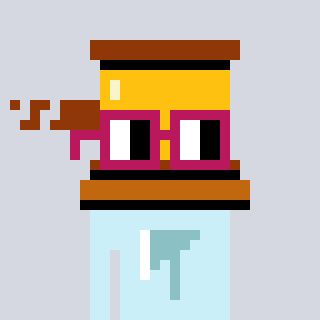
a pixel art character with square dark red glasses, a gavel-shaped head and a cold-colored body on a cool background